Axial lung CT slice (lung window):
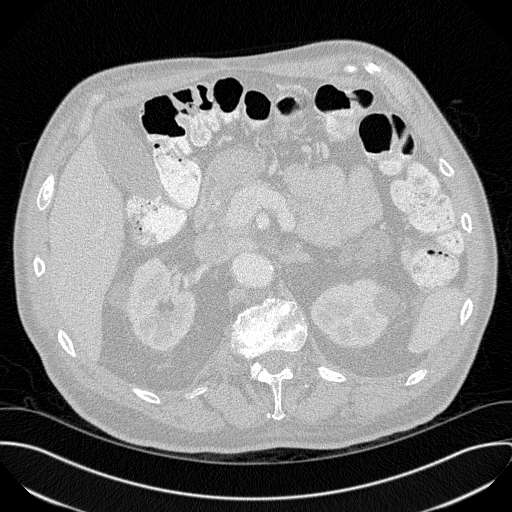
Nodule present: no